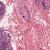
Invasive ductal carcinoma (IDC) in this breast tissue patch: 0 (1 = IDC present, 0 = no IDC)